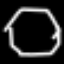
Label: octagon